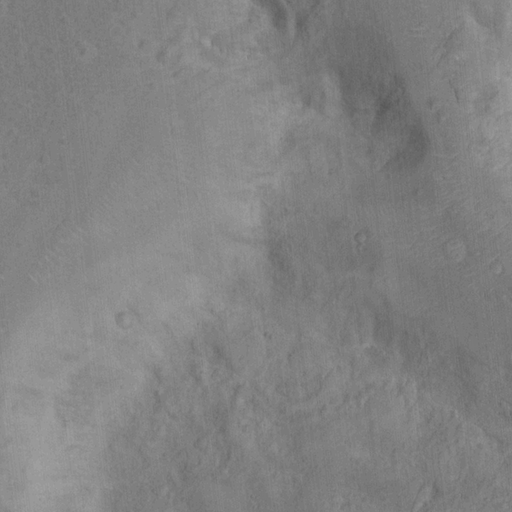
Classes present: Background